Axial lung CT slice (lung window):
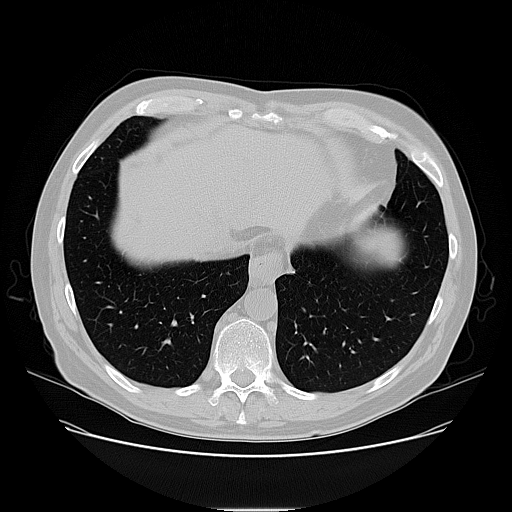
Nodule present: no